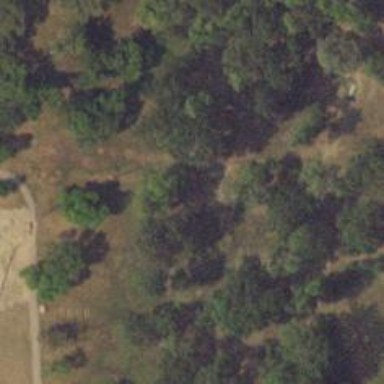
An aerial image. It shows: Disc golf basket.